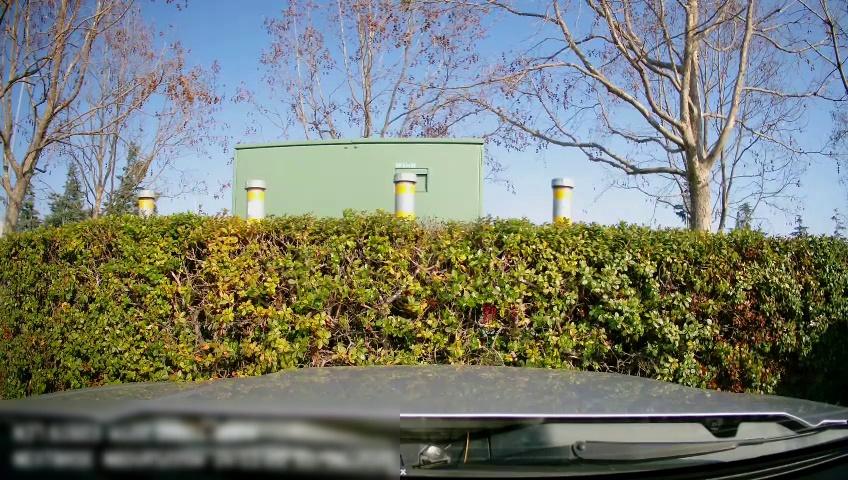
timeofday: Day
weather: Sunny